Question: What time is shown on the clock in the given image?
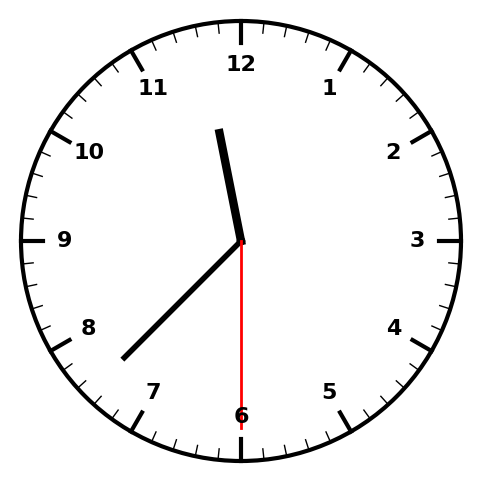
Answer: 11:37:30